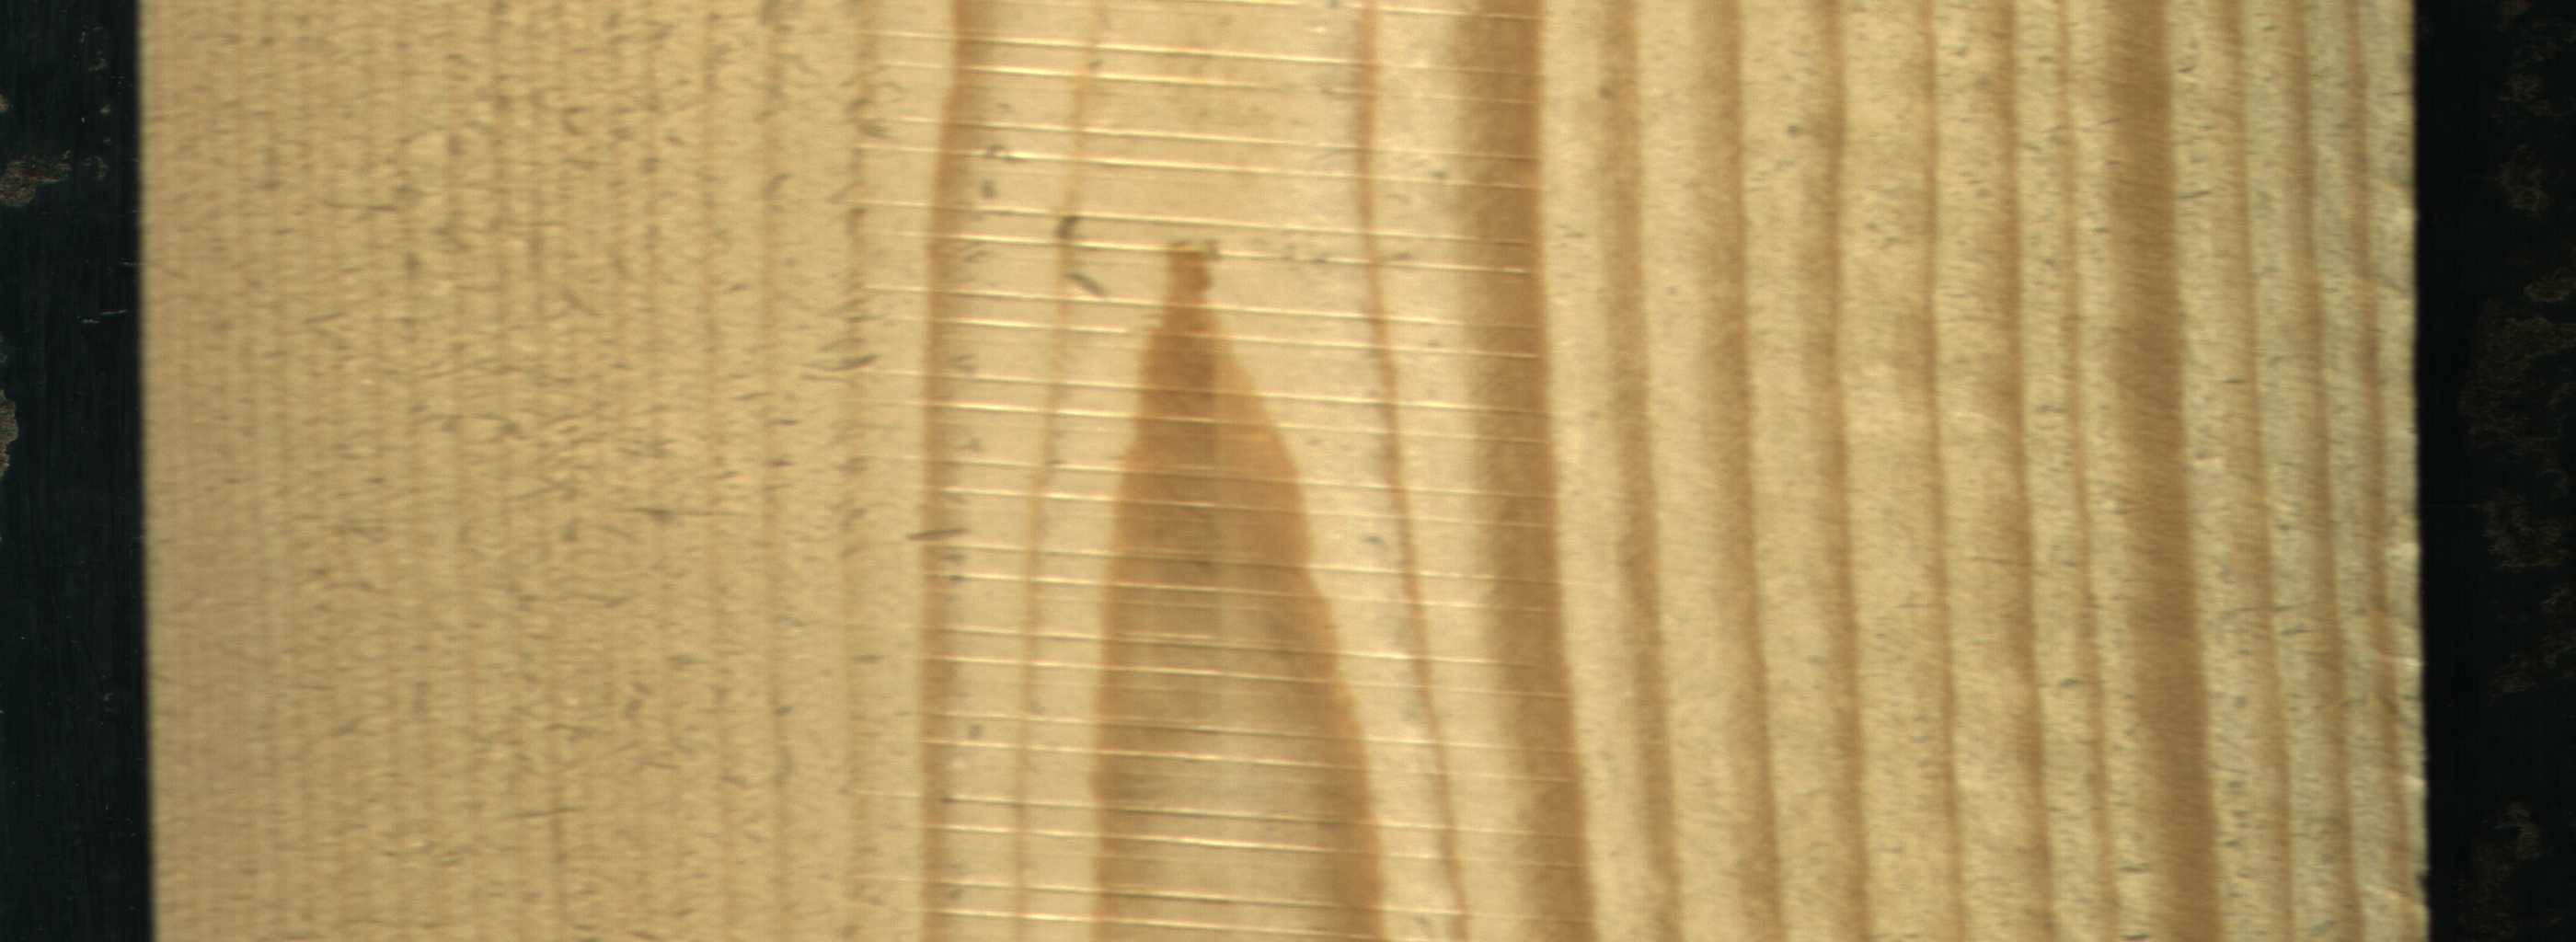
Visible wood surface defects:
Quartzity